Question: I am creating a dialog with a tab control. Each tab should show different set of controls, so I have created in resource editor to behave like pages.
I have used instructions from <URL> post to do this.
In resource editor I made dialog boxes without border, set their styles to 'Child', removed system menu, and I have set flags 'Control' and 'Control Parent' to 'true'.
In my child dialog box procedures I have handled 'WM_INITDIALOG' by adding 'EnableThemeDialgTexture(handleOfmyDialog, ETDT_ENABLETAB);' and returning 'TRUE'. No 'WM_ERASEBKGND', 'WM_PAINT' or 'WM_CTLCOLORDLG' have been overridden.
In main dialog box that contains tab control, I have created "child dialogs" with 'CreateDialog' function, and have used 'MoveWindow' to properly position them.
I did not use 'EndDialog' to destroy "child dialogs" on 'IDCANCEL' or 'WM_CLOSE', I think that they will get destroyed automatically.
I have used Visual Studio 2013 on Windows 8.1 to do all this.
There seems to be no problem on Windows 7 and Windows 8.1, but maybe my eyes are playing tricks with me, since the background color of the tab control is similar to the default background color of the dialog box. The problem is best seen on Windows XP, as shown on the picture below:

How can I make background color of "child dialogs" ( and their child controls like checkbox/trackbar/radio button/static control ) to be transparent ( match the background color of tab control )?
Thank you.
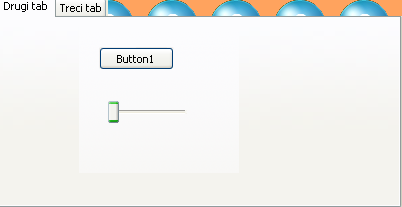
Answer: This is a pretty straight-forward problem. You can't see the mistake on later Windows version because they no longer use a gradient for the "texture". EnableThemeDialogTexture() worked just fine, your dialog certainly has the same texture as your tabcontrol. The brush origin starts at the upper-left corner of the dialog. Like it does for the tabcontrol. But the dialog is not positioned correctly, now the gradients are mis-aligned and the dialog no longer blends.
You need to move the dialog so it is located correctly inside the tab page area. The relevant line of code from the <URL>:
'''
// Size the dialog box.
SetWindowPos(hwndDlg, NULL,
0, 0, // <=== here!
rcTab.right + cyMargin + (2 * GetSystemMetrics(SM_CXDLGFRAME)),
rcTab.bottom + rcButton.bottom + (2 * cyMargin)
+ (2 * GetSystemMetrics(SM_CYDLGFRAME))
+ GetSystemMetrics(SM_CYCAPTION),
SWP_NOMOVE | SWP_NOZORDER);
'''
Positioned at (0, 0) in the client area of the tabcontrol, now the gradients align.